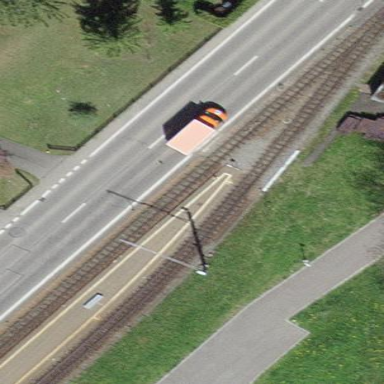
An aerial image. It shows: Light rail platform with shelter for public transport.